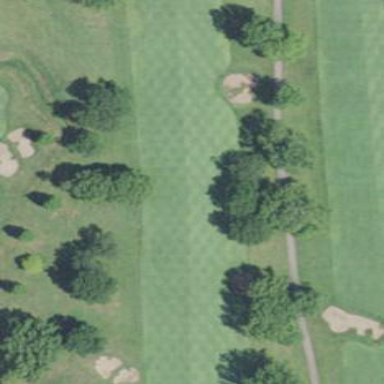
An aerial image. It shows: Golf fairway in the image.